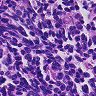
Metastatic tissue present: no